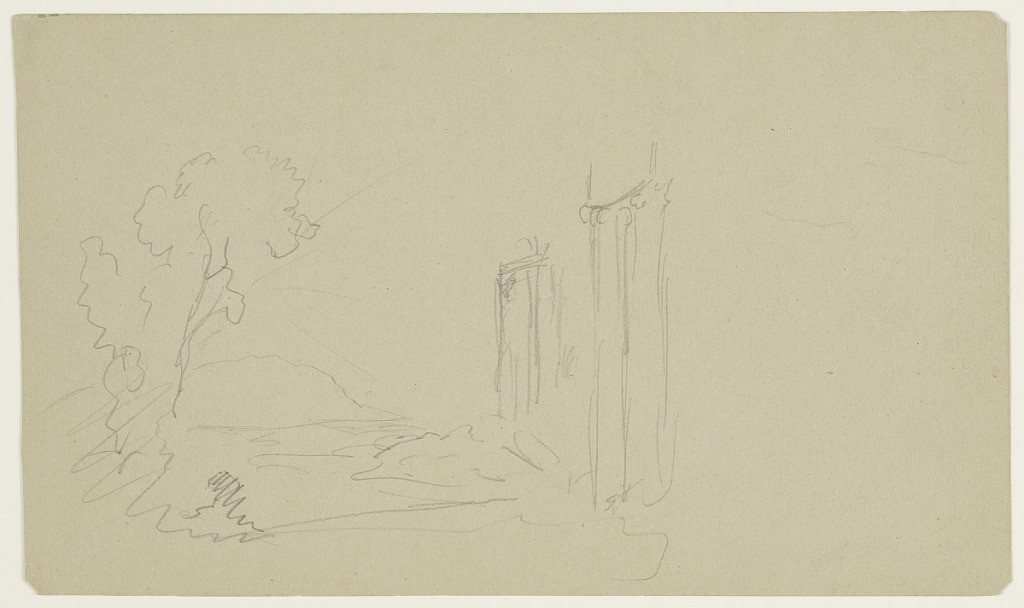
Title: Imagined Landscape with Classical Columns
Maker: Frederic Edwin Church, American, 1826–1900
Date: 1868–77
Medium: Graphite on gray wove paper
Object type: Drawing
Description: Imagined landscape scene showing a view of a stately colonnade, at right, facing a tree, at left, that frames a view of distant mountain the background at left. The tree appears to block the sun, whose light is bifurcated into radiating beams around the tree. A water feature or inlet is possibly included between the tree and the colonnade at lower left.